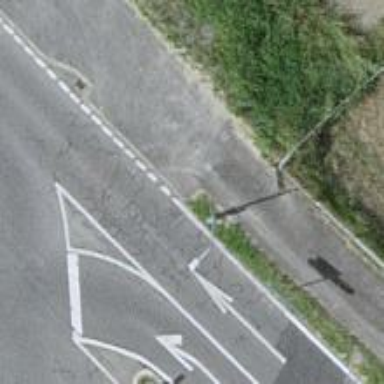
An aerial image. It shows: Support pole.